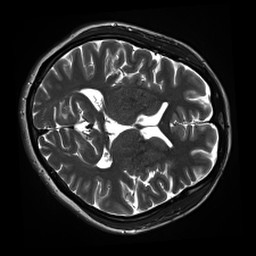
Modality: inplaneT2
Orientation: axial
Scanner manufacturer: siemens
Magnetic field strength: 3 T
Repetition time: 11 s
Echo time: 0.059 s